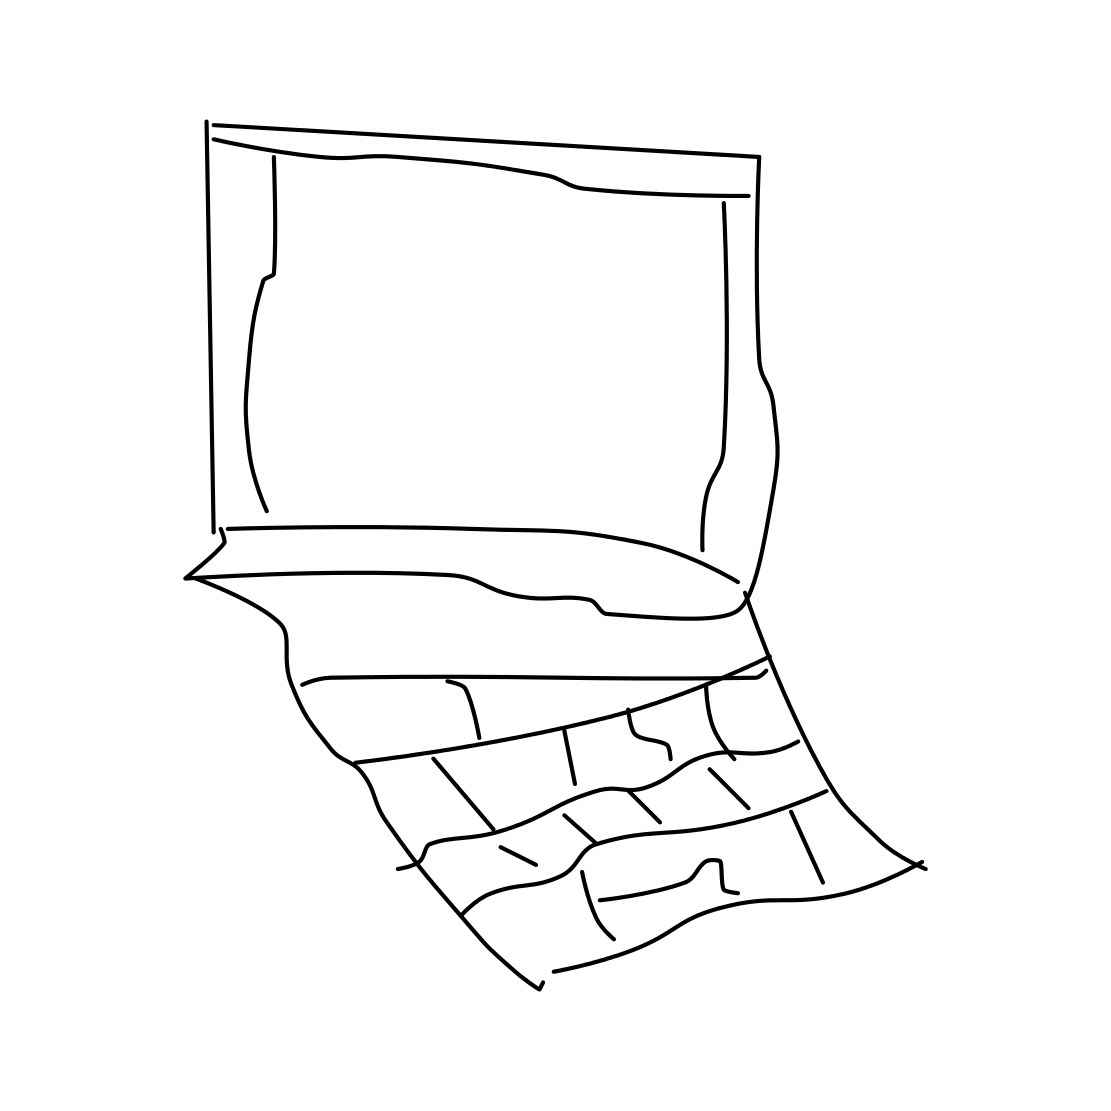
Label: laptop